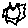
Label: sun